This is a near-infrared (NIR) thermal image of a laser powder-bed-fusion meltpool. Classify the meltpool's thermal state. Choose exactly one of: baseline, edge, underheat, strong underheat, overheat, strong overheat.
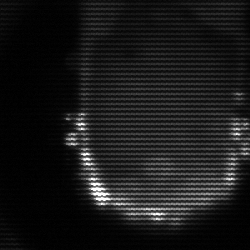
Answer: baseline